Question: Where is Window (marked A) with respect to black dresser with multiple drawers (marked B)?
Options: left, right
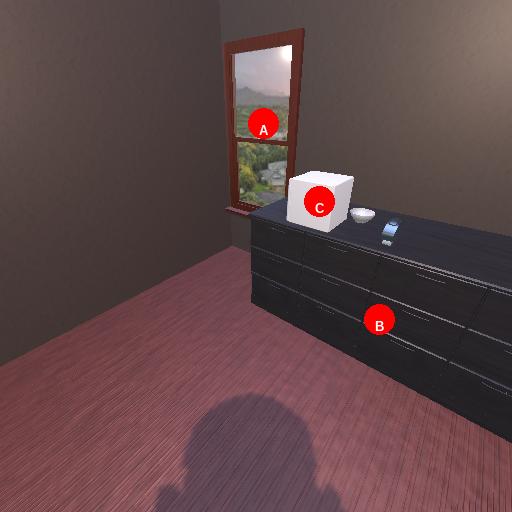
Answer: left